Field crop: tomato
Growth stage: 1
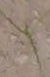
Species: cyperus